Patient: sex F, age 60
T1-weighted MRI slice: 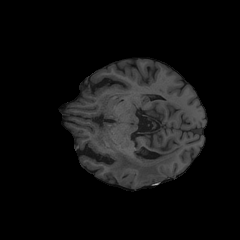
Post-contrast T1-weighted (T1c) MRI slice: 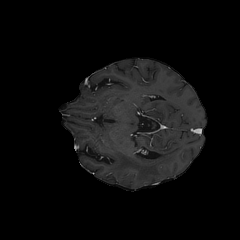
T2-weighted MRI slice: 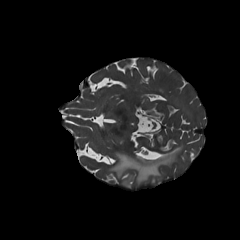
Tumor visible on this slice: yes
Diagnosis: Glioblastoma, IDH-wildtype
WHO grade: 4